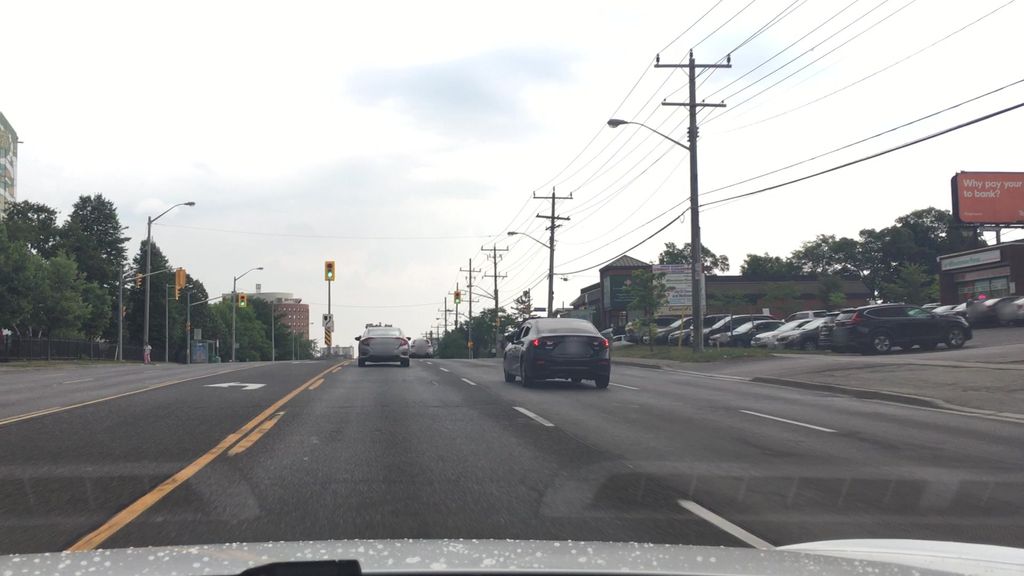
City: toronto